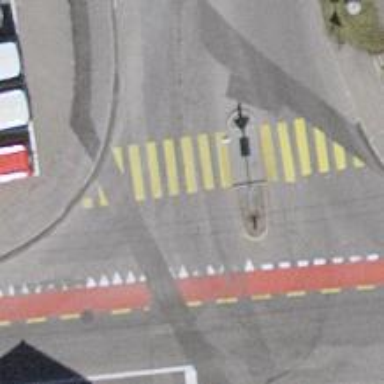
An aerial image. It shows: Marked crossing on footway.